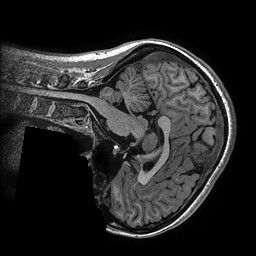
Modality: T1w
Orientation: sagittal
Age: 28
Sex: female
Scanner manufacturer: ge
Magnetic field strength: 3 T
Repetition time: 0.00668 s
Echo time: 0.00294 s